Question: I'm having trouble with some of my translations not having their variable replacements replaced with the text I supply and instead just outputting the translation literally.
An example translation
'''
formats:
view_all_other: "View all other %{format_title}"
'''
An example use (HAML)
'''
= link_to t('formats.view_all_other', format_title: @format.title.downcase), "/#{@format.to_param}/all"
'''
What gets output

I've been scouring the web, but I haven't seen anyone with this issue. This is the first time I've used i18n but it doesn't look like I've got anything set up wrong, other translations work correctly (including ones with variable replacements).
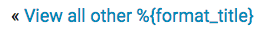
Answer: I'd had issues with another translation and I initially called the variable 'format', I suspected it might be a reserved word or something of the sort so I changed all the translations to use format_title and forgot to update the views.